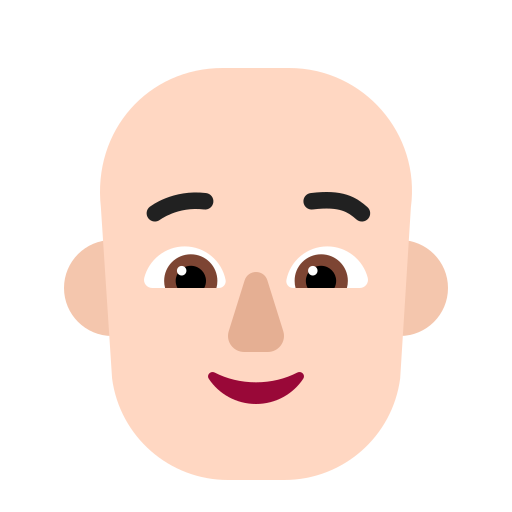
person bald flat light